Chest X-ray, PA view. Patient: 40 years old, sex M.
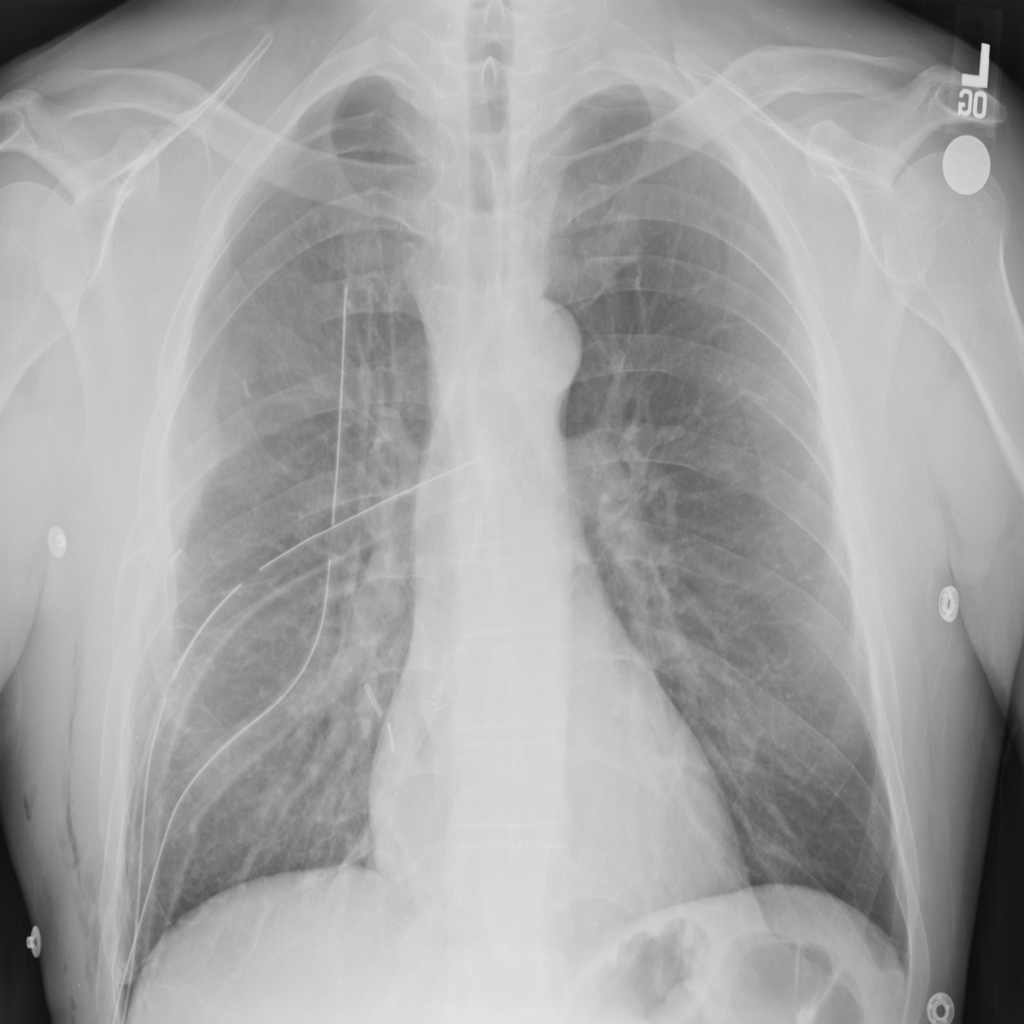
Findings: Pneumothorax